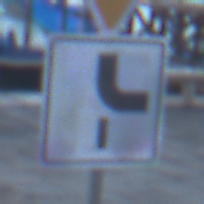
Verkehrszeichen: VerlaufVorfahrtsstrasse10
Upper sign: VorfahrtGewaehren
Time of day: Dawn
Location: Outdoor (Urban)
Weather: Clear
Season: NotSpecified
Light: Natural